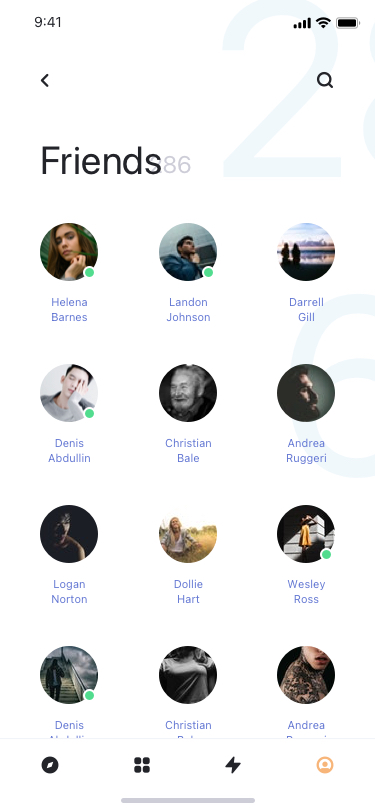
Text in this UI design:
Andrea
Ruggeri
Christian
Bale
Denis
Abdullin
Wesley
Ross
Dollie
Hart
Logan
Norton
Andrea
Ruggeri
Christian
Bale
Denis
Abdullin
Darrell
Gill
Landon
Johnson
Helena
Barnes
286
Friends